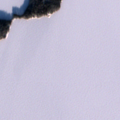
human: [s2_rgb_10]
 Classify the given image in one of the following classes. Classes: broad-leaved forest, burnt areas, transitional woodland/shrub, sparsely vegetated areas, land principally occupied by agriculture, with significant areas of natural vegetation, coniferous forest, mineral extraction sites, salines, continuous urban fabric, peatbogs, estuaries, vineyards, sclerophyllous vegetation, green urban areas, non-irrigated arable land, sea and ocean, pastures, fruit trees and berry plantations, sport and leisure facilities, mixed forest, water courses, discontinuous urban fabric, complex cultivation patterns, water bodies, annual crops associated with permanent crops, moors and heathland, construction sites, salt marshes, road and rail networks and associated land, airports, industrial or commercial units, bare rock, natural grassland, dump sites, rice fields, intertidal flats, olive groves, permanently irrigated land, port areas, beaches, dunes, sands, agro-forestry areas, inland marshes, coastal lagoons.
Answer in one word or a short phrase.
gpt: water bodies